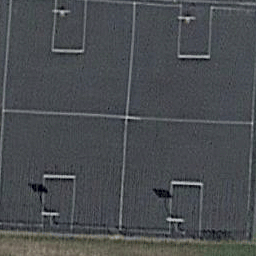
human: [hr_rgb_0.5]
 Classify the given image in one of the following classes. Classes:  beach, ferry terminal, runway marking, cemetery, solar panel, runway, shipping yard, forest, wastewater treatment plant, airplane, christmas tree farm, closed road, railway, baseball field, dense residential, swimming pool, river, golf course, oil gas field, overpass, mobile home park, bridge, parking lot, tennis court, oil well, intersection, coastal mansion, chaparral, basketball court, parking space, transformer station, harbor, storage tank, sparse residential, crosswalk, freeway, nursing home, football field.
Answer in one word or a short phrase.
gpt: basketball court